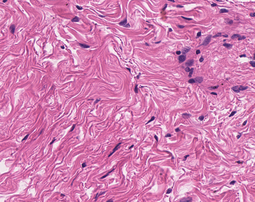
Tumor epithelial tissue: no
Tumor-associated stroma tissue: yes
Normal tissue: no